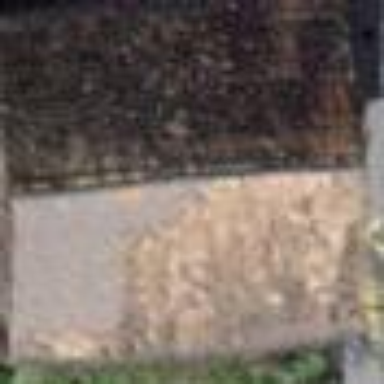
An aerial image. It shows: Shed.